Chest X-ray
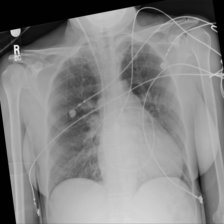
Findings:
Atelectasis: negative
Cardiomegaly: negative
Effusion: negative
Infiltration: negative
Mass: negative
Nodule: negative
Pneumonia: negative
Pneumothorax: negative
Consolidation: negative
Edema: negative
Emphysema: negative
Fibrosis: negative
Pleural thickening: negative
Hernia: negative